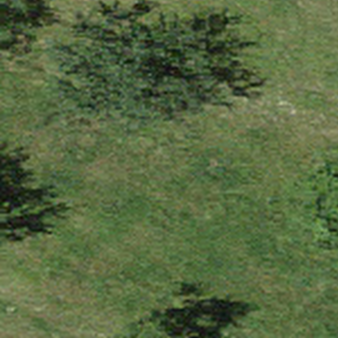
Label: other